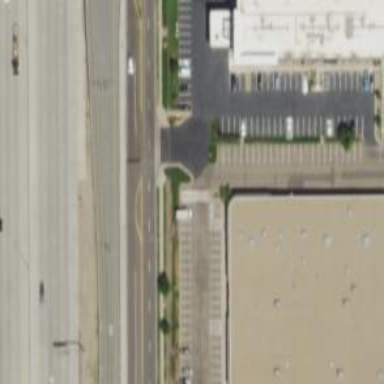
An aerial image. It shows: Tertiary road with asphalt surface.